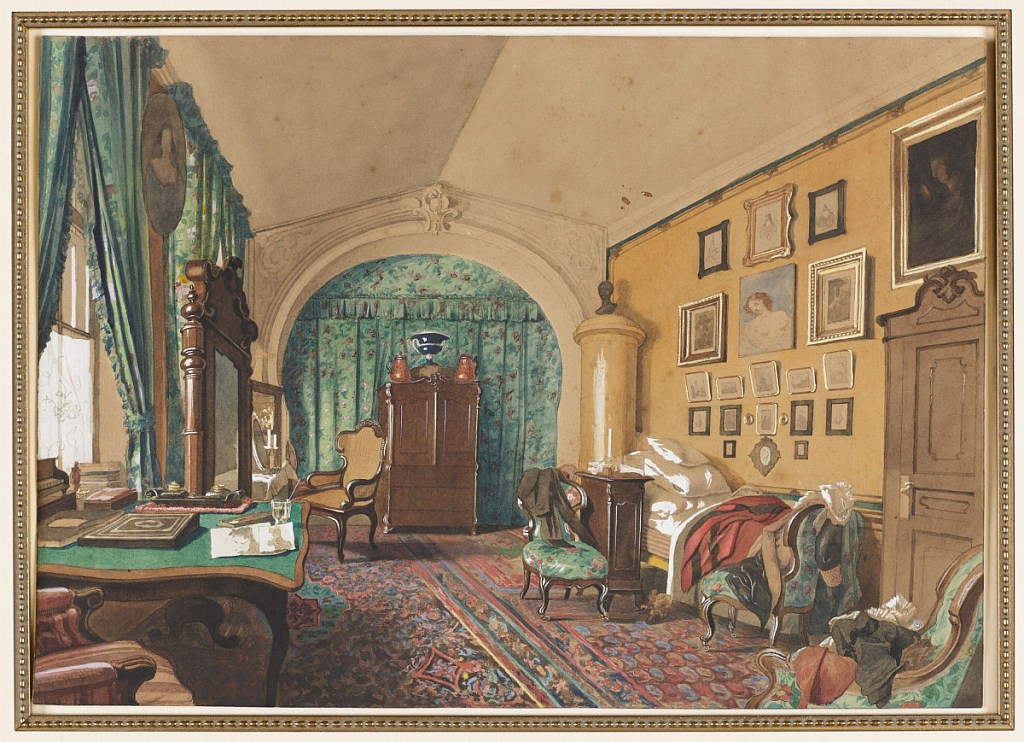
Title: Interior of a Man's Living Room
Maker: S. Tolstoi, Russian, active 1850–1899
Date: possibly 1853
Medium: Brush and watercolor on heavy wove paper
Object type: Drawing
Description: This living/ bed room features a curtained archway with a cartouche at the center. The green flowered curtain fabric is matched in the seat furniture and window curtains. The floor is covered with a Persian carpet in a blue and rose floral pattern. An unmade bed at the right, clothes draped over chairs, a nightstand with a candlestick, slippers on the floor and a desk at the widow create a gentleman's work-and-sleep environment.